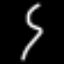
Label: squiggle